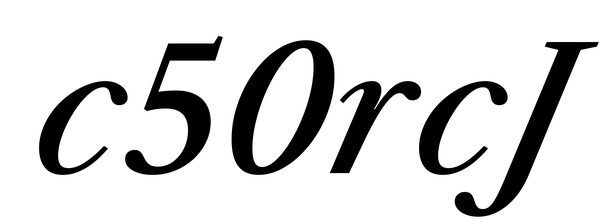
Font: LibreCaslonText-Italic_Medium_Italic